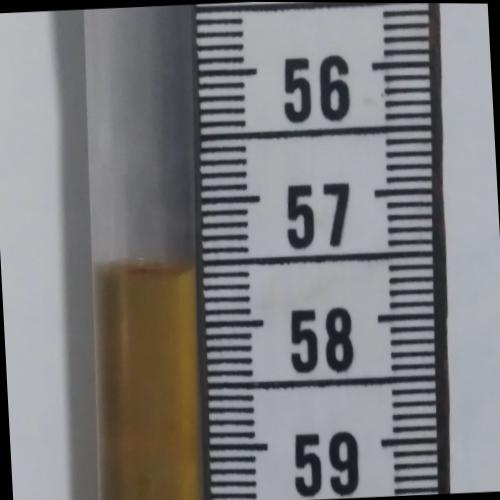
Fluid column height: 57.6 cm